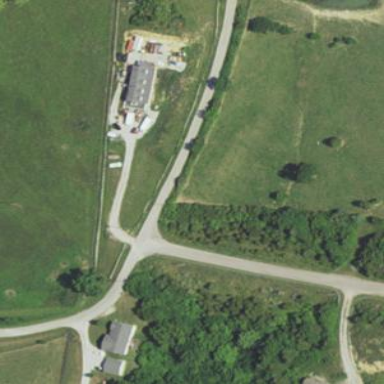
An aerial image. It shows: Farmyard area.